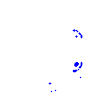
Particle: pion